Question: '''
<ExpandableListView
android:id="@+id/expandable_date"
android:layout_width="match_parent"
android:layout_height="match_parent"
android:groupIndicator="@android:color/transparent"
android:layout_weight="5"
android:layout_marginLeft="10dp"
android:layout_marginRight="10dp"
android:divider="#212121"
android:dividerHeight="1dp"
android:background="#ffffff" />
'''
I want to make the divider of group and child grey, the child divider is ok but the group divider always turn black. Please show me how to fix this
IMAGE:
<URL>
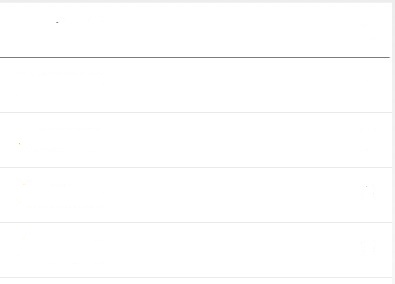
Answer: '''
<ExpandableListView
android:id="@+id/expandable_date"
android:layout_width="match_parent"
android:layout_height="match_parent"
android:groupIndicator="@android:color/transparent"
android:layout_weight="5"
android:layout_marginLeft="10dp"
android:layout_marginRight="10dp"
android:divider="#C0C0C0"
android:dividerHeight="1dp"
android:background="@android:color/white" />
'''